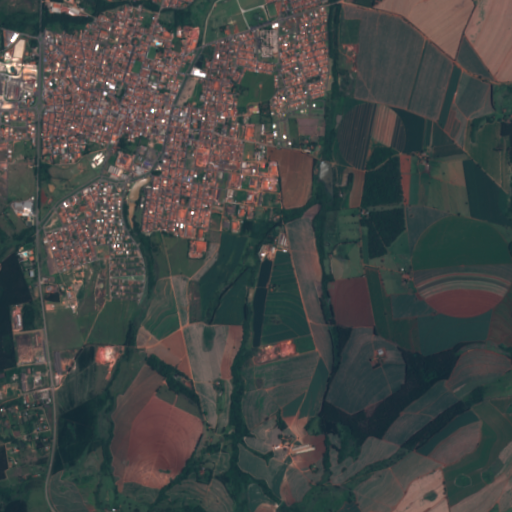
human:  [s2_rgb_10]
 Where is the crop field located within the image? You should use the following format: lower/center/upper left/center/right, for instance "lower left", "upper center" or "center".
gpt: The crop field is located in the lower left of the image.
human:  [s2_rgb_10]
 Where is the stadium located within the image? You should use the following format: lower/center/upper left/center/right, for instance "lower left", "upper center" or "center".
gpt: The stadium is located in the upper left of the image.
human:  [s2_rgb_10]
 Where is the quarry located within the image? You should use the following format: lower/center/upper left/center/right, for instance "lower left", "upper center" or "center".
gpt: There is no quarry in the image.